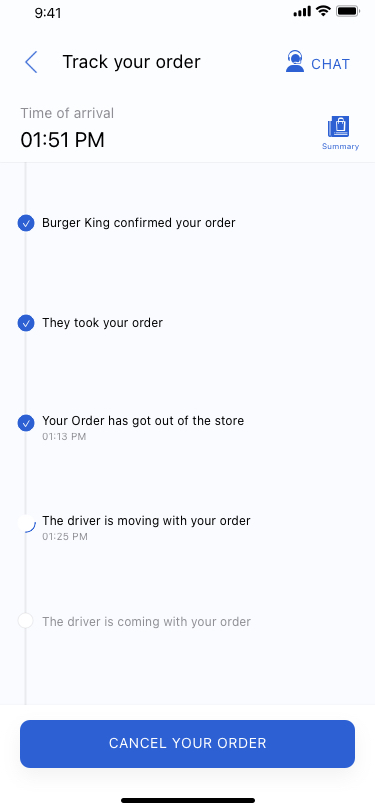
Text in this UI design:
✓
✓
Track your order
Time of arrival
They took your order
✓
Burger King confirmed your order
Your Order has got out of the store
01:13 PM
The driver is moving with your order
The driver is coming with your order
01:25 PM
Summary
01:51 PM
Chat
CANCEL YOUR ORDER